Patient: sex F, age 63
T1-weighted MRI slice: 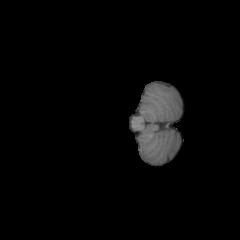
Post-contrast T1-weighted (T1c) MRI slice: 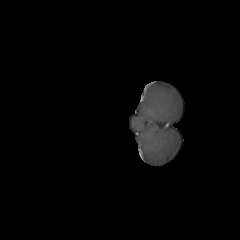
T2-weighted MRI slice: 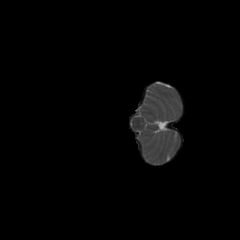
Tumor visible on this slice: no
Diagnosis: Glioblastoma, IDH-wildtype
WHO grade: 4